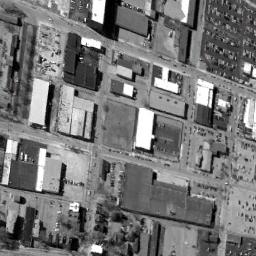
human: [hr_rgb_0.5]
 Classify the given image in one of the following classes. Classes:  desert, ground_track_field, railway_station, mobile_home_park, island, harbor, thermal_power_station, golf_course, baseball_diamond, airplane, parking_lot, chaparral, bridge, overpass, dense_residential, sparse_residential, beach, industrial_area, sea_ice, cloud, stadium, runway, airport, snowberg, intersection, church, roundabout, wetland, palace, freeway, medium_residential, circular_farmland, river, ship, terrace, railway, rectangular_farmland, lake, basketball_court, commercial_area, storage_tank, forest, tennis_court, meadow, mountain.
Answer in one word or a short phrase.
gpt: industrial_area